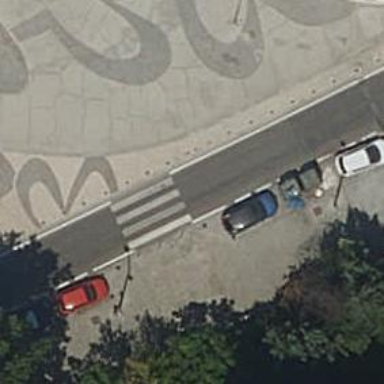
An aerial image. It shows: Zebra crossing on the road.